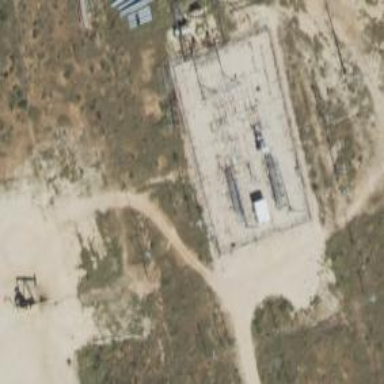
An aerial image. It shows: There is distribution substation enclosed by fence.